Field crop: maize
Growth stage: 2
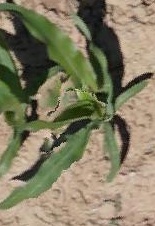
Species: maize